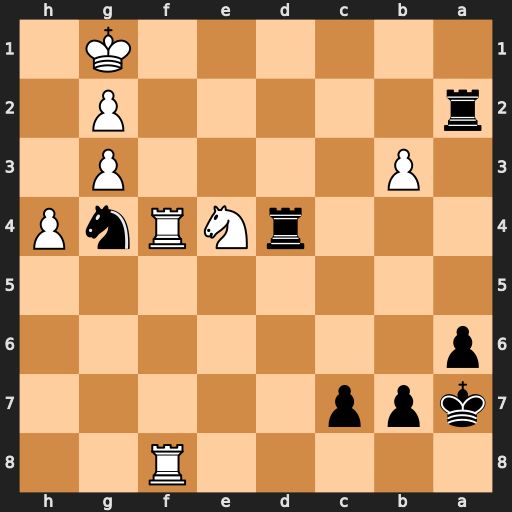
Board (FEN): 5R2/kpp5/p7/8/3rNRnP/1P4P1/r5P1/6K1
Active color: b
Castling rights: -
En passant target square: -
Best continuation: Ra1+ Rf1 Rxf1+ Kxf1 Rxe4